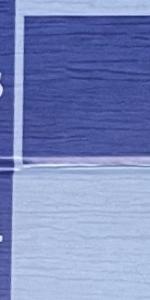
Label: Empty